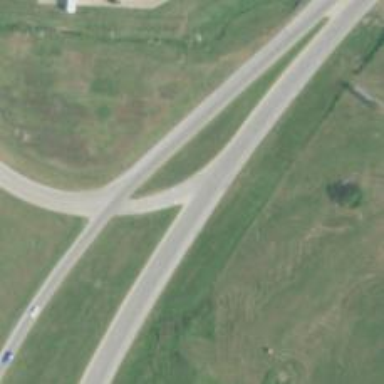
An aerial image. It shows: Primary link highway.